Question: I got a JSON as
'''
[{
"id": "INC0000001",
"priority": "HIGH",
"status": "Assigned"
"assignedGroup": "Ecommerce"
}, {
"id": "INC0000002",
"priority": "HIGH",
"status": "Pending"
"assignedGroup": "Backend"
}, {
"id": "INC0000003",
"priority": "CRITICAL",
"status": "In Progress"
"assignedGroup": "Backend"
}, {
"id": "INC0000004",
"priority": "LOW",
"status": "In Progress"
"assignedGroup": "Backend"
}, {
"id": "INC0000005",
"priority": "MEDIUM",
"status": "In Progress"
"assignedGroup": "Ecommerce"
}];
'''
The Table will look like this:

Now, to get the values in a group i modified the code as :
'''
var priorities = ['low', 'high', 'medium', 'critical'];
var prioMax = priorities.length;
var statuses = ['pending', 'assigned', 'in progress'];
var statusMax = statuses.length;
$.each(responseJson, function(key, value) {
if (value.assignmentGroup == "Ecommerce"){
for (var i = 0; i < prioMax; i++) {
var prioKey = value.priority.toLowerCase();
if (prioKey === priorities[i]) {
var target = $('td').filter(function() {
if ($(this).text().toLowerCase() === prioKey) {
return true;
}
}).next('td');
var targetVal = (isNaN(target.text())) ? 0 : target.text() * 1;
target.text(++targetVal);
}
}
for (var i = 0; i < statusMax; i++) {
var statKey = value.status.toLowerCase();
if (statKey === statuses[i]) {
var target = $('td').filter(function() {
if ($(this).text().toLowerCase() === statKey) {
return true;
}
}).next('td');
var targetVal = (isNaN(target.text())) ? 0 : target.text() * 1;
target.text(++targetVal);
}
}
} else if(value.assignmentGroup == "Backend"){
for (var i = 0; i < prioMax; i++) {
var prioKey = value.priority.toLowerCase();
if (prioKey === priorities[i]) {
var target = $('td').filter(function() {
if ($(this).text().toLowerCase() === prioKey) {
return true;
}
}).next('td');
var targetVal = (isNaN(target.text())) ? 0 : target.text() * 1;
target.text(++targetVal);
}
}
for (var i = 0; i < statusMax; i++) {
var statKey = value.status.toLowerCase();
if (statKey === statuses[i]) {
var target = $('td').filter(function() {
if ($(this).text().toLowerCase() === statKey) {
return true;
}
}).next('td');
var targetVal = (isNaN(target.text())) ? 0 : target.text() * 1;
target.text(++targetVal);
}
}
}
});
'''
and my HTML code is like:
'''
<!DOCTYPE html>
<html>
<head>
<title>HTML Table</title>
</head>
<body>
<table border="1" width="15%">
<thead>
<tr>
<td colspan="4">Ecommerce</td>
</tr>
</thead>
<tbody>
<tr>
<td>Assigned</td>
<td>0</td>
<td>Critical</td>
<td>0</td>
</tr>
<tr>
<td>In Progress</td>
<td>0</td>
<td>High</td>
<td>0</td>
</tr>
<tr>
<td>Pending</td>
<td>0</td>
<td>Medium</td>
<td>0</td>
</tr>
<tr>
<td></td>
<td></td>
<td>Low</td>
<td>0</td>
</tr>
</tbody>
</table>
<table border="1" width="15%">
<thead>
<tr>
<td colspan="4">Backend</td>
</tr>
</thead>
<tbody>
<tr>
<td>Assigned</td>
<td>0</td>
<td>Critical</td>
<td>0</td>
</tr>
<tr>
<td>In Progress</td>
<td>0</td>
<td>High</td>
<td>0</td>
</tr>
<tr>
<td>Pending</td>
<td>0</td>
<td>Medium</td>
<td>0</td>
</tr>
<tr>
<td></td>
<td></td>
<td>Low</td>
<td>0</td>
</tr>
</tbody>
</table>
</body>
</html>
'''
I am having trouble with understanding the table formation part and how to create multiple tables with the groped json data.
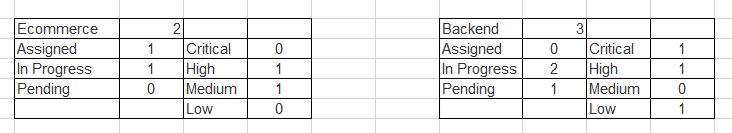
Answer: Check this demo:
'''
var responseJson = [{
"id": "INC0000001",
"priority": "HIGH",
"status": "Assigned"
}, {
"id": "INC0000002",
"priority": "HIGH",
"status": "Pending"
}, {
"id": "INC0000003",
"priority": "CRITICAL",
"status": "In Progress"
}, {
"id": "INC0000004",
"priority": "LOW",
"status": "In Progress"
}, {
"id": "INC0000005",
"priority": "MEDIUM",
"status": "In Progress"
}];
var priorities = ['low', 'high', 'medium', 'critical'];
var prioMax = priorities.length;
var statuses = ['pending', 'assigned', 'in progress'];
var statusMax = statuses.length;
$.each(responseJson, function(key, value) {
for (var i = 0; i < prioMax; i++) {
var prioKey = value.priority.toLowerCase();
if (prioKey === priorities[i]) {
var target = $('td').filter(function() {
if ($(this).text().toLowerCase() === prioKey) {
return true;
}
}).next('td');
var targetVal = (isNaN(target.text())) ? 0 : target.text() * 1;
target.text(++targetVal);
}
}
for (var i = 0; i < statusMax; i++) {
var statKey = value.status.toLowerCase();
if (statKey === statuses[i]) {
var target = $('td').filter(function() {
if ($(this).text().toLowerCase() === statKey) {
return true;
}
}).next('td');
var targetVal = (isNaN(target.text())) ? 0 : target.text() * 1;
target.text(++targetVal);
}
}
});
'''
'''
table {
width: 300px;
}
td:nth-child(even) {
text-align: center;
}
'''
'''
<script src="https://ajax.googleapis.com/ajax/libs/jquery/2.1.1/jquery.min.js"></script>
<table border="1" width="15%">
<thead>
<tr>
<td colspan="4">Ecommerce</td>
</tr>
</thead>
<tbody>
<tr>
<td>Assigned</td>
<td>0</td>
<td>Critical</td>
<td>0</td>
</tr>
<tr>
<td>In Progress</td>
<td>0</td>
<td>High</td>
<td>0</td>
</tr>
<tr>
<td>Pending</td>
<td>0</td>
<td>Medium</td>
<td>0</td>
</tr>
<tr>
<td></td>
<td></td>
<td>Low</td>
<td>0</td>
</tr>
</tbody>
</table>
'''